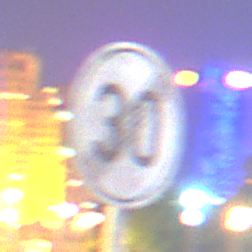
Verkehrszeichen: EndeGeschwindigkeit30
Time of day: Night
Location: Outdoor (Urban)
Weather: PartlyCloudy
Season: NotSpecified
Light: Natural